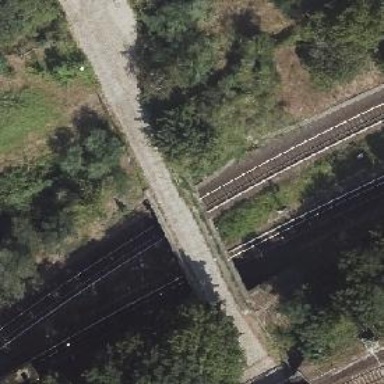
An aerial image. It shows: Light rail electrified railway.